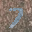
Label: 7